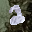
Label: 2